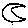
Label: moon